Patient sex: M
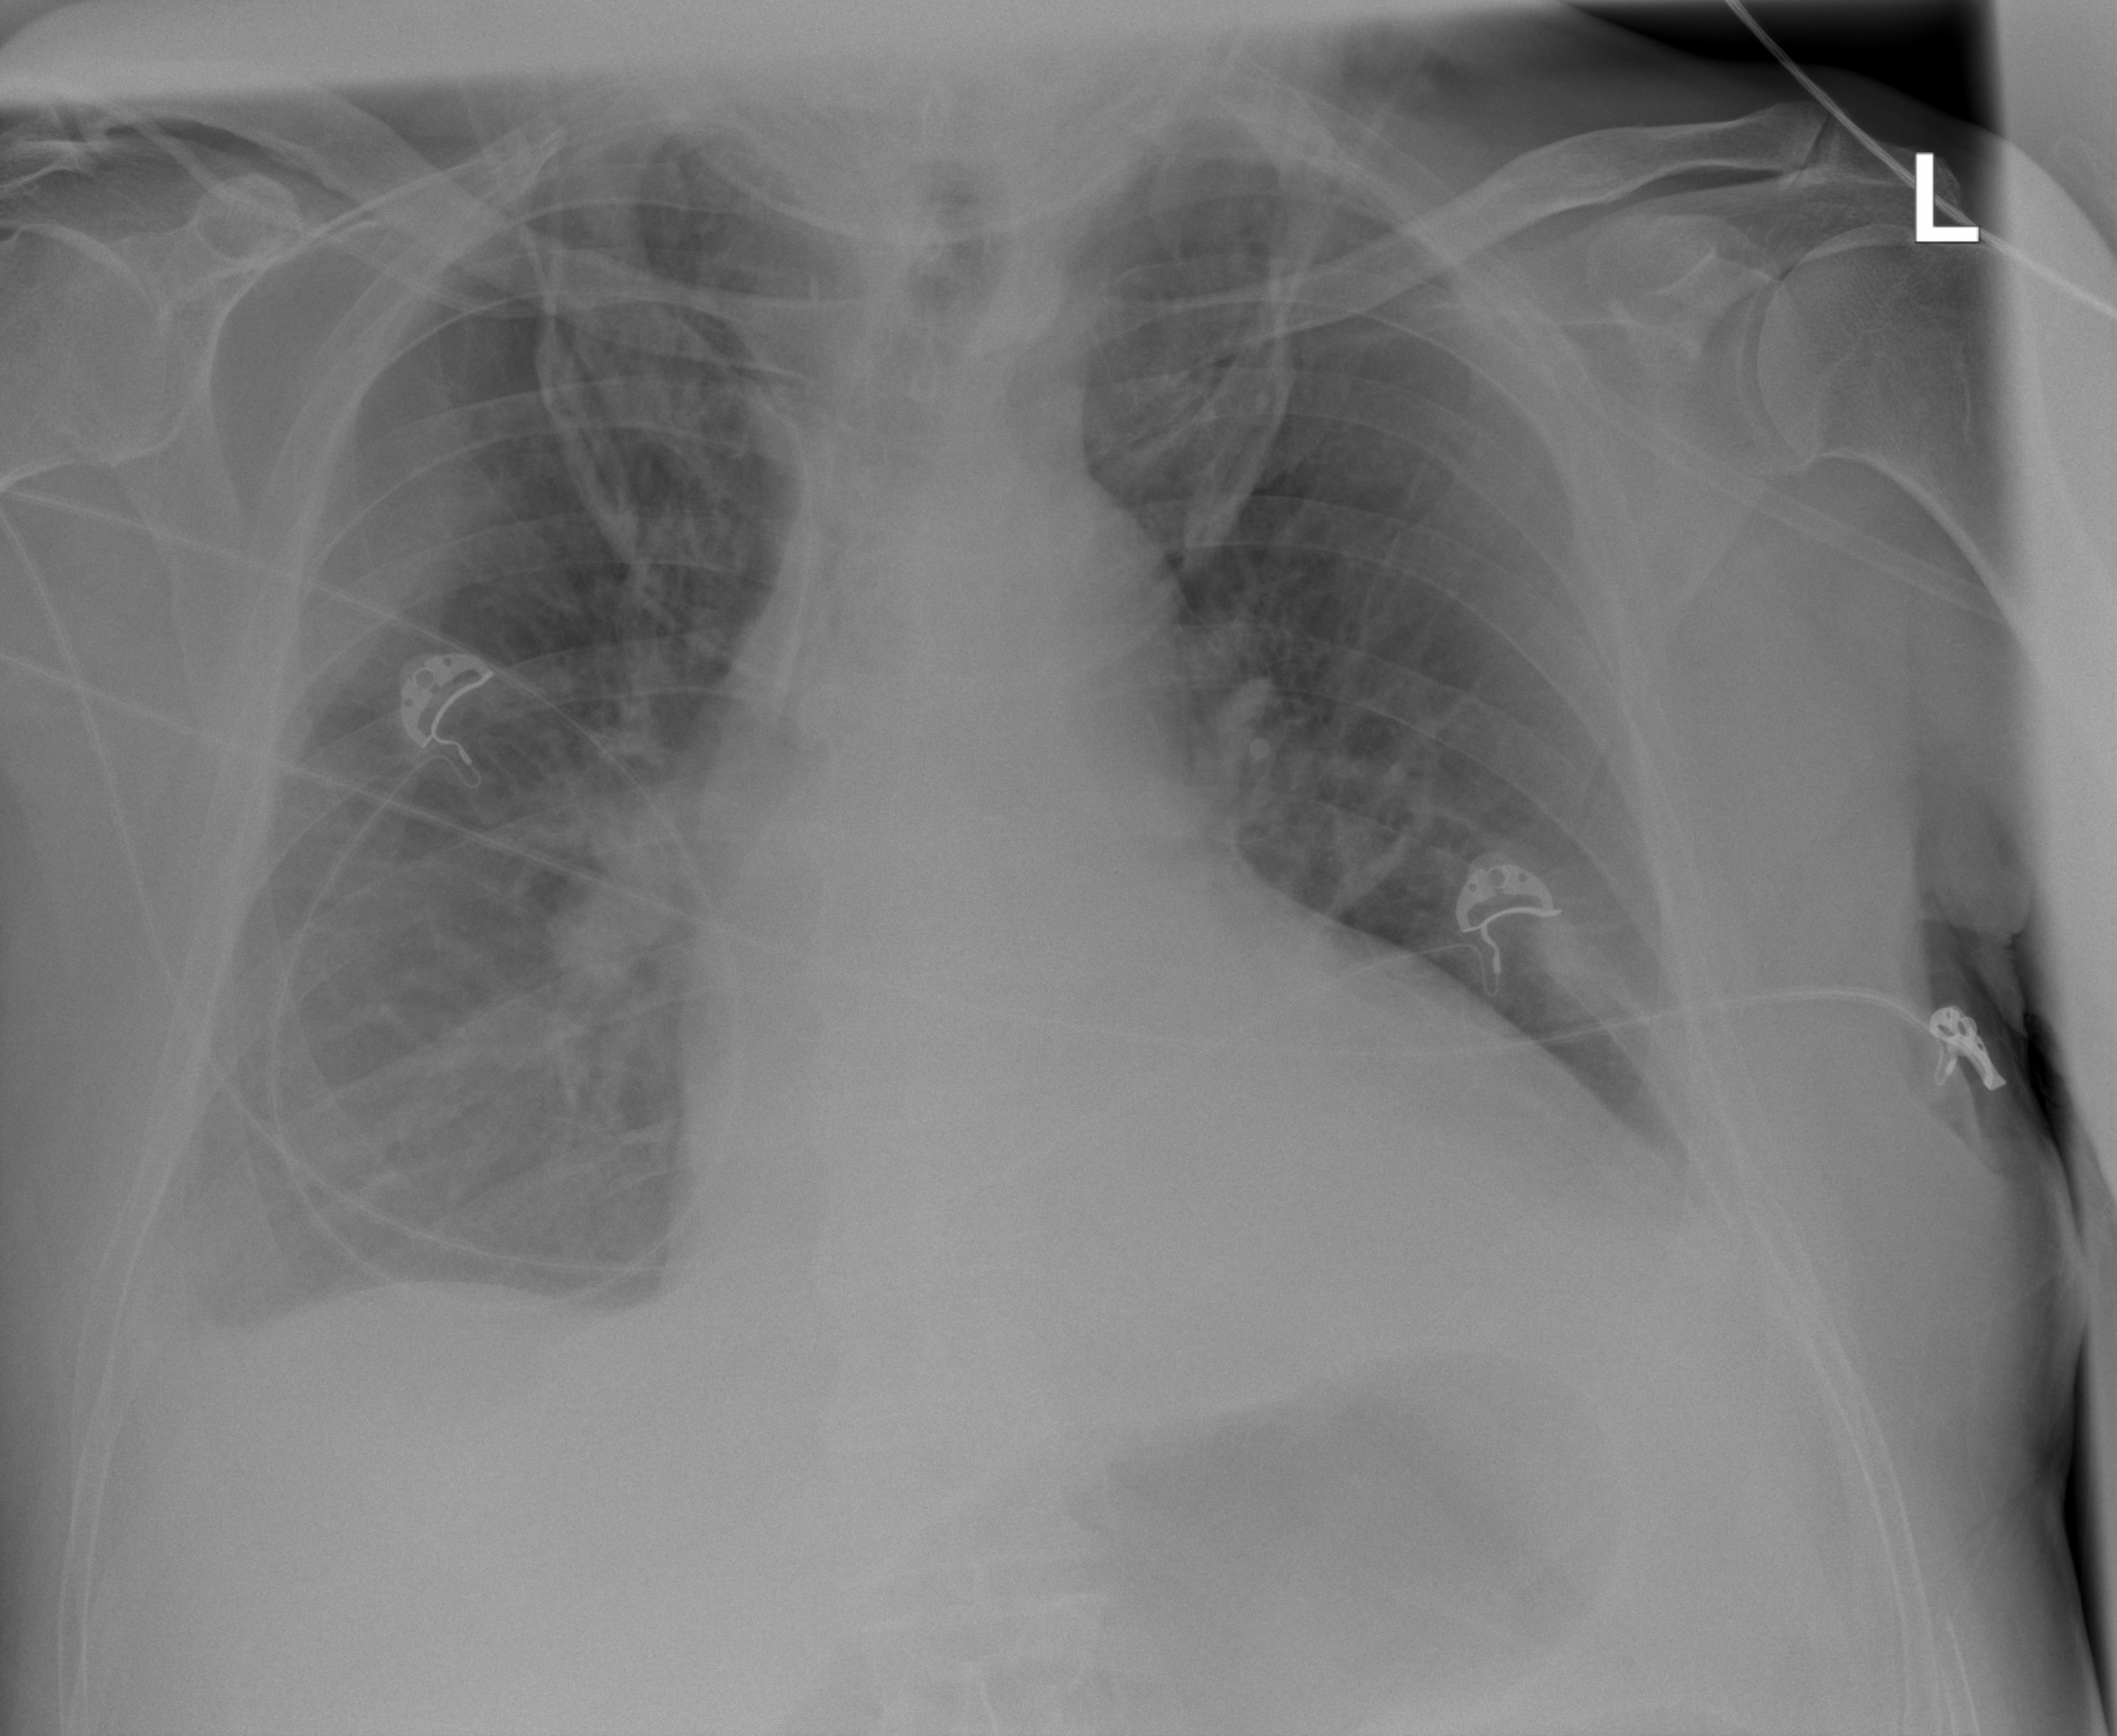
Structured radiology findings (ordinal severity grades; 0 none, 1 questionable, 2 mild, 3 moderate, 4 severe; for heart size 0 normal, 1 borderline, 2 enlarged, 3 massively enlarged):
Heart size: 2
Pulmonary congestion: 1
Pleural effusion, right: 2
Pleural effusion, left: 2
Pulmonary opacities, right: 0
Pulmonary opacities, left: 0
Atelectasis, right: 3
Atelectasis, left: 2